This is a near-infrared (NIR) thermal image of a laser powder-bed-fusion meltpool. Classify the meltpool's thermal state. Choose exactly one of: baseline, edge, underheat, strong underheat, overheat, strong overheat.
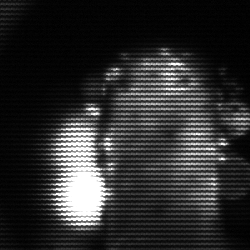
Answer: strong underheat